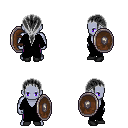
a pixel art fantasy rpg character, male body template, dark elf, purple skin, black robe, magenta pants, gray ponytail hairstyle, black shoes, shield, four views (front, back, left, right), 2x2 character sprite sheet, small pixel art, hard edges, no anti-aliasing